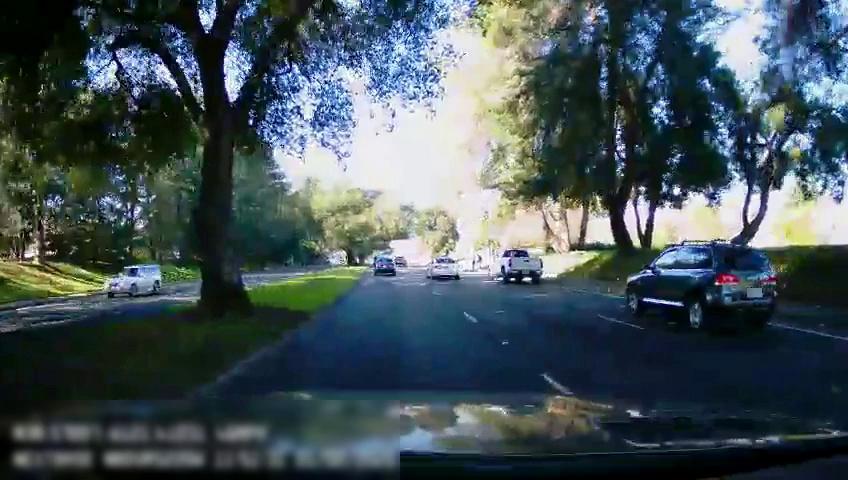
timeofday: Day
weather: Sunny
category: Drivable Space
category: Drivable Space
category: Vehicles | SUV
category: Vehicles | Car
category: Vehicles | Truck
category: Vehicles | Car
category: Vehicles | SUV
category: Vehicles | Truck
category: Lanes | Current Lane
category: Lanes | Alternate Lane
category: Lanes | Alternate Lane